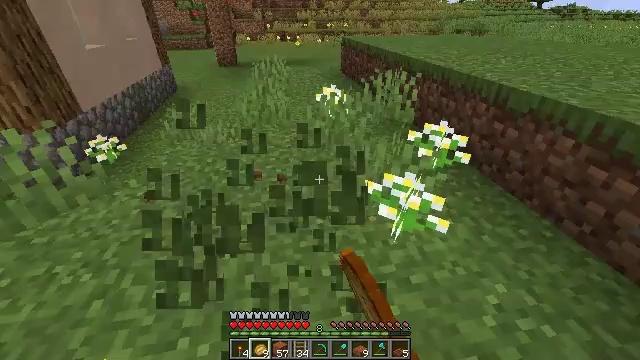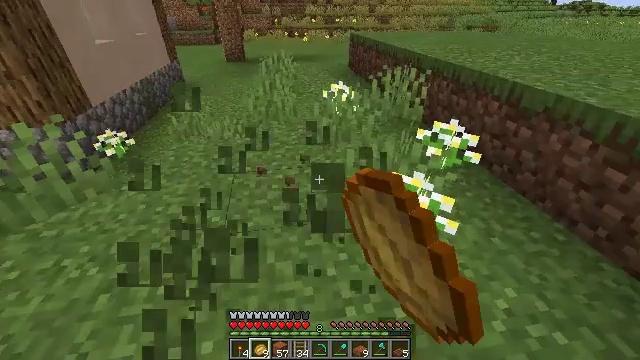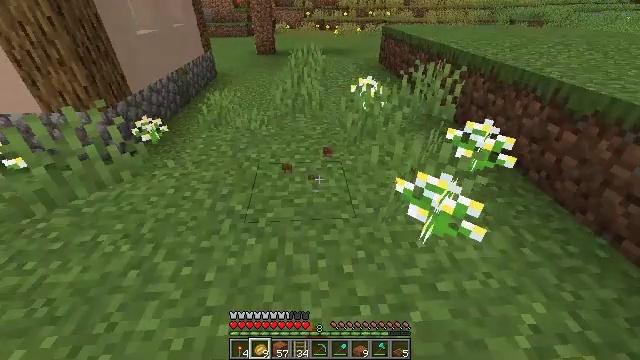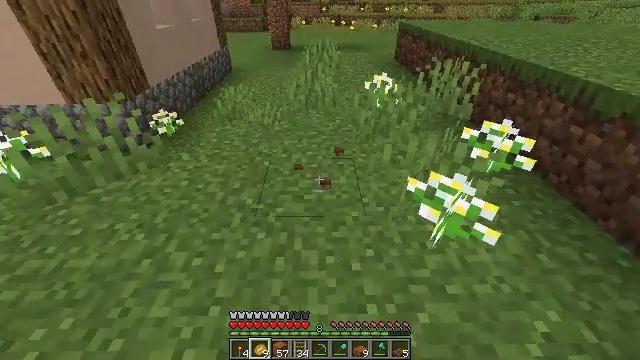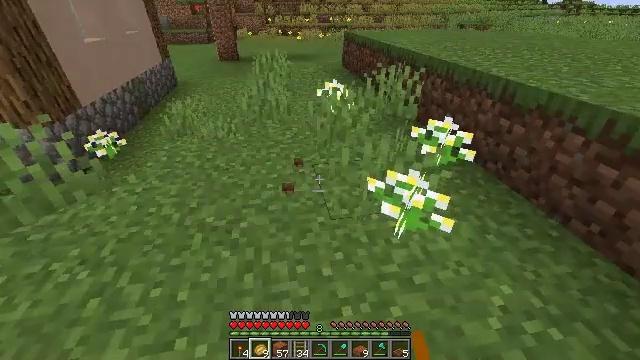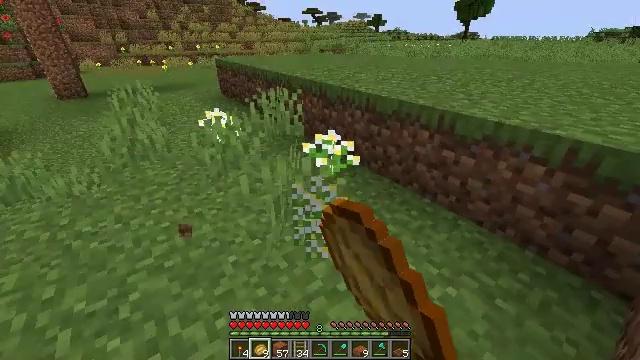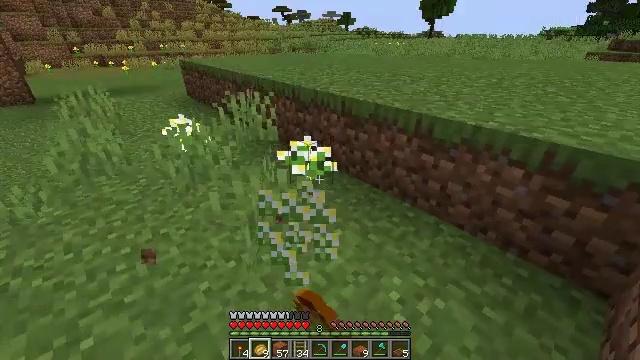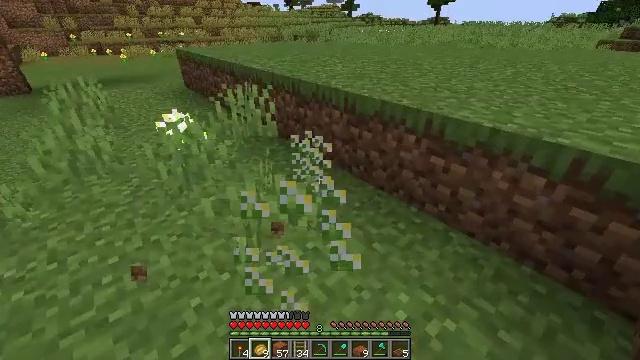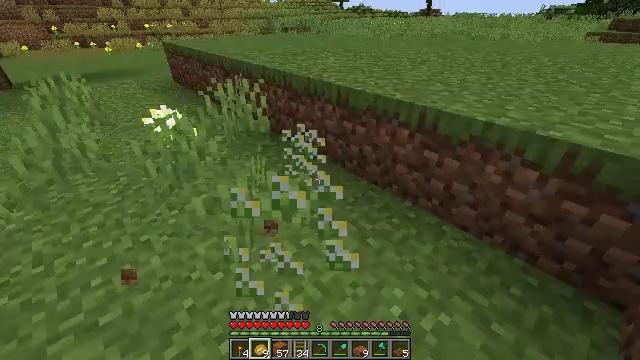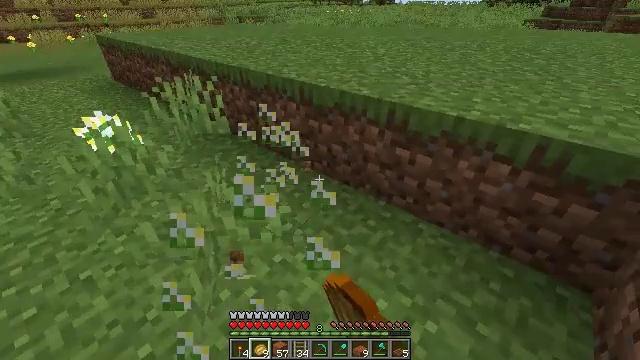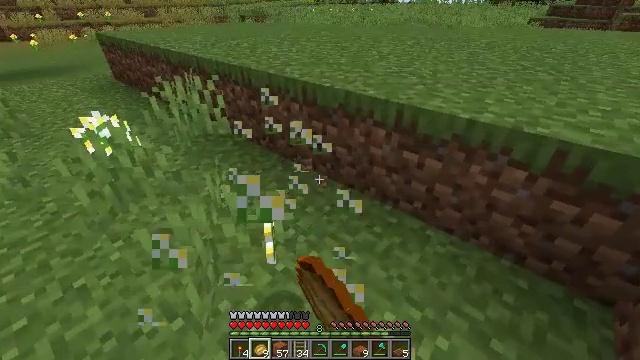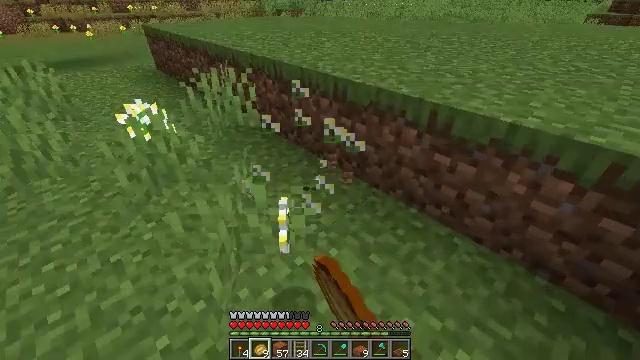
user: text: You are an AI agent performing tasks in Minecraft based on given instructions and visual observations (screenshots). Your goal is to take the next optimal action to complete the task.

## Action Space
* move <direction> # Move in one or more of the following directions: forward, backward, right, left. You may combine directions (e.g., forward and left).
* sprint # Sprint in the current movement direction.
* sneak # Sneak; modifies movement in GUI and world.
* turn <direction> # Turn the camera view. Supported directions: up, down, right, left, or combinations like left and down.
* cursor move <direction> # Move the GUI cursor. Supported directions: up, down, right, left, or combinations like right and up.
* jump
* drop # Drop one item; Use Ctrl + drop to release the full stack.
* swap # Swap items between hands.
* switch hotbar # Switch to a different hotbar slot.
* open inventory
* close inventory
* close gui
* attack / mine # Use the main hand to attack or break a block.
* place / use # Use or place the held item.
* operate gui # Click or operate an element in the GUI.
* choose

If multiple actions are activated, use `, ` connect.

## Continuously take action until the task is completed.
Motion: motion action
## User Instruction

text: Break the azure bluet to pick it up.
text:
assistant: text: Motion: turn left
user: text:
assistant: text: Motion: turn left and down
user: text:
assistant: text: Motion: turn left, attack / mine
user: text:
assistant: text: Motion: turn right and up, attack / mine
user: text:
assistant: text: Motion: move forward, turn right and up, attack / mine
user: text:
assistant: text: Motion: move forward, turn right
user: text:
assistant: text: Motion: move forward, turn down, attack / mine
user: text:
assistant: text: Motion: move forward, turn right and down, attack / mine
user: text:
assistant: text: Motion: turn right and down, attack / mine
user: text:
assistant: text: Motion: attack / mine
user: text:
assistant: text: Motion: turn left, attack / mine
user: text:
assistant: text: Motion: attack / mine